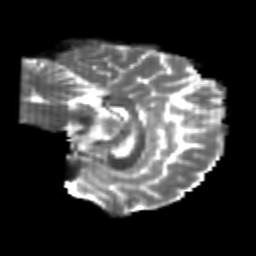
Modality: T2w
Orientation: sagittal
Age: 22
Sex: female
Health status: healthy
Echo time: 0.074 s